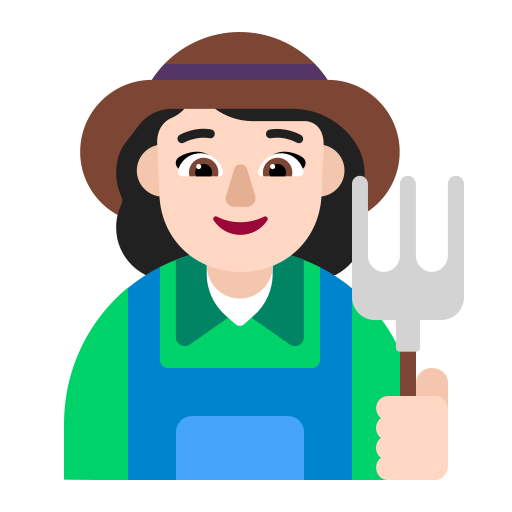
woman farmer flat light